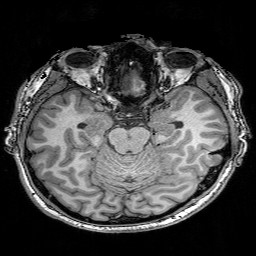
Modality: T1w
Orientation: coronal
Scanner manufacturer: siemens
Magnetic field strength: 3 T
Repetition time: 2.25 s
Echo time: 0.00418 s